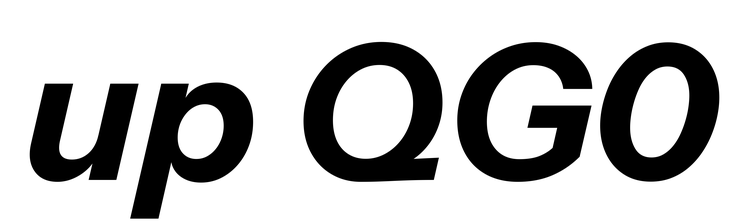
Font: InstrumentSans-Italic_Bold_Italic